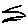
Label: zigzag